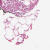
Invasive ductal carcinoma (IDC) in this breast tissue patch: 0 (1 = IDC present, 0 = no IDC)